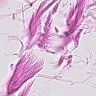
Metastatic tissue present: no